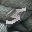
Label: 5